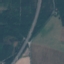
Label: Highway